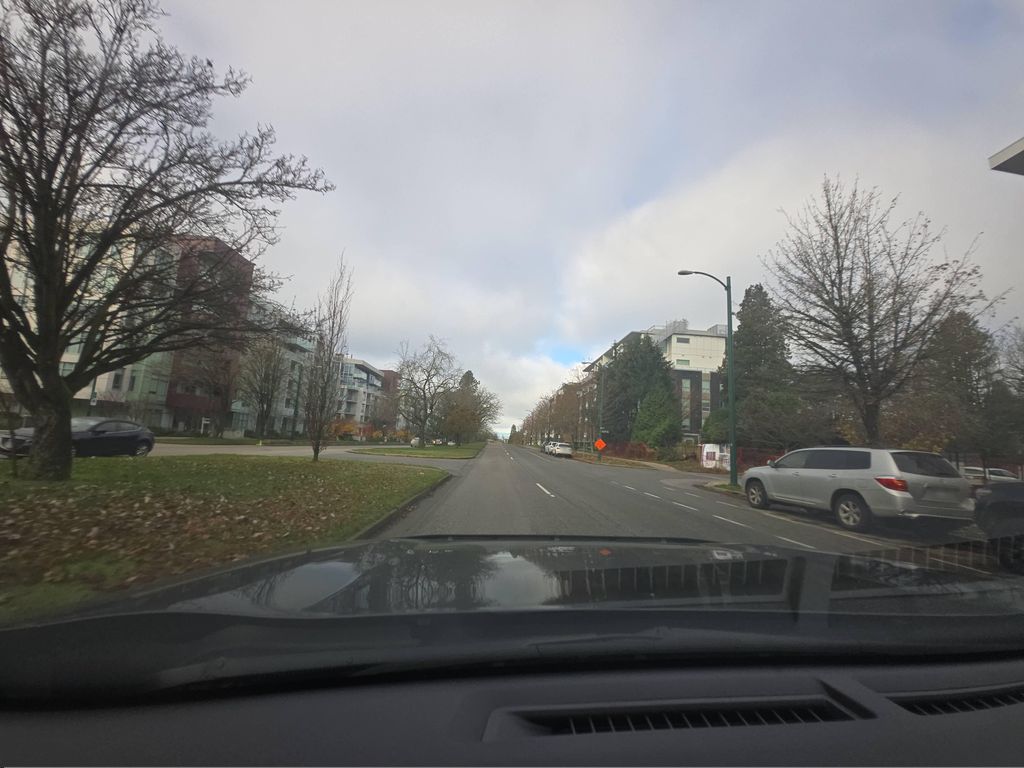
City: vancouver